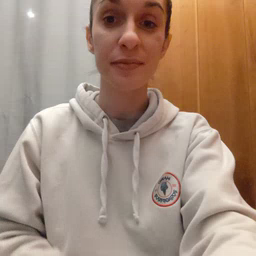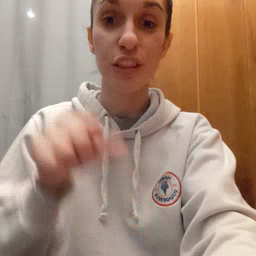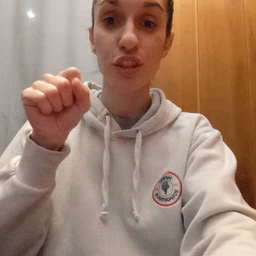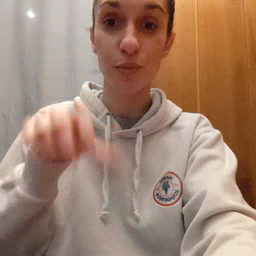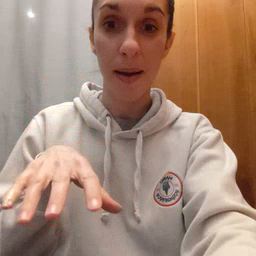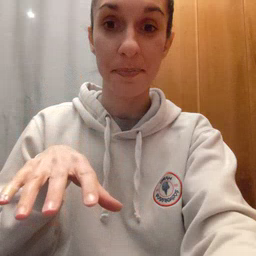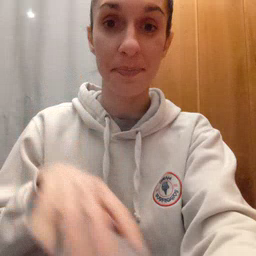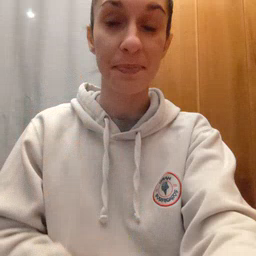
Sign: drop